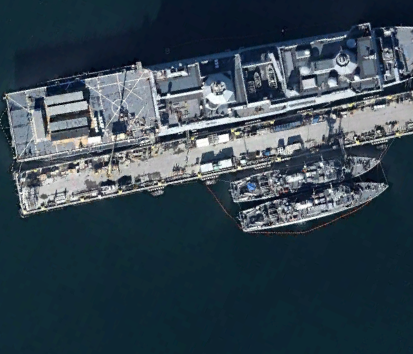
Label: combat